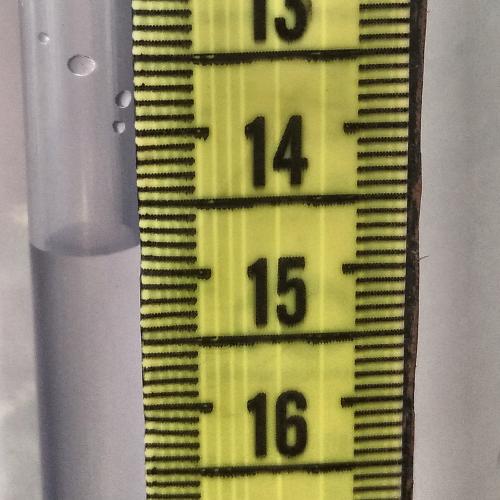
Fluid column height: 14.8 cm